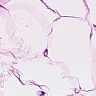
Metastatic tissue present: no